Field crop: tomato
Growth stage: 1
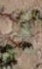
Species: portulaca